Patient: sex F, age 65
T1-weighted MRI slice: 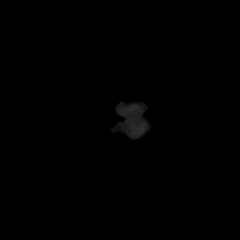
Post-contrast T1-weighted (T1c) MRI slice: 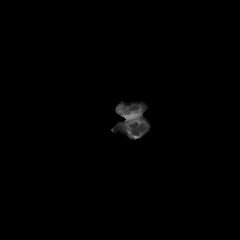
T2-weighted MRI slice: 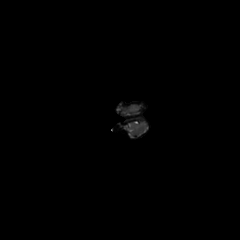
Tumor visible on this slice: no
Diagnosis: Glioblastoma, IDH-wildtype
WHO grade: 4